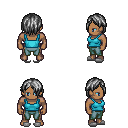
a pixel art fantasy rpg character, male body template, human, dark skin, teal pirate shirt, teal pants, gray bangs hairstyle, white slippers, four views (front, back, left, right), 2x2 character sprite sheet, small pixel art, hard edges, no anti-aliasing